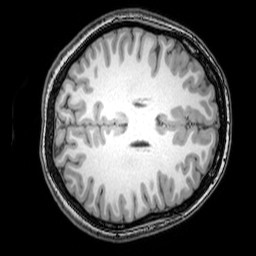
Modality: T1w
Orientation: axial
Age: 24
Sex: female
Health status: healthy
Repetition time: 0.081 s
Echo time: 0.037 s